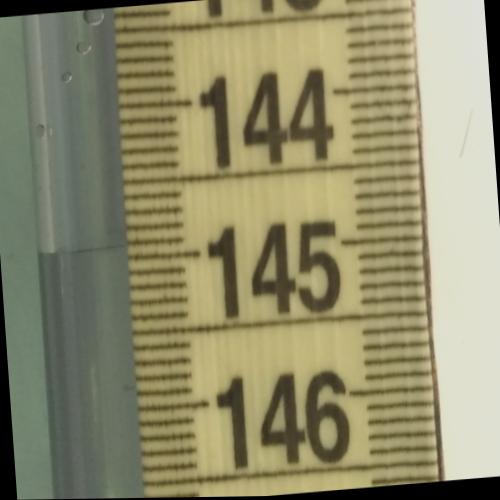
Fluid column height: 144.9 cm